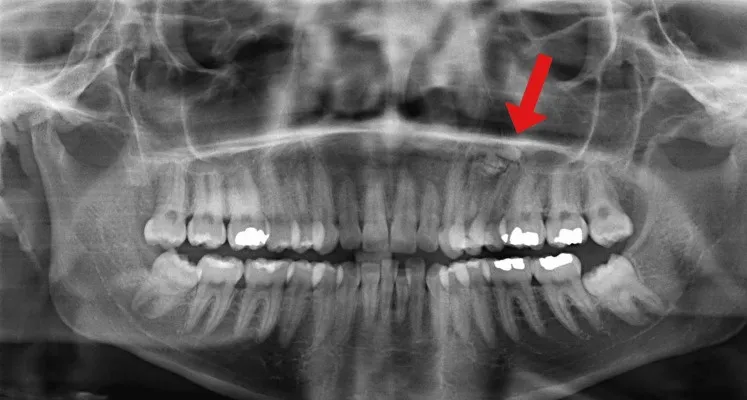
Presentation of the odontoma apical to the first and second premolars on a panoramic radiograph.
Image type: radiology (x_ray)